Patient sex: M
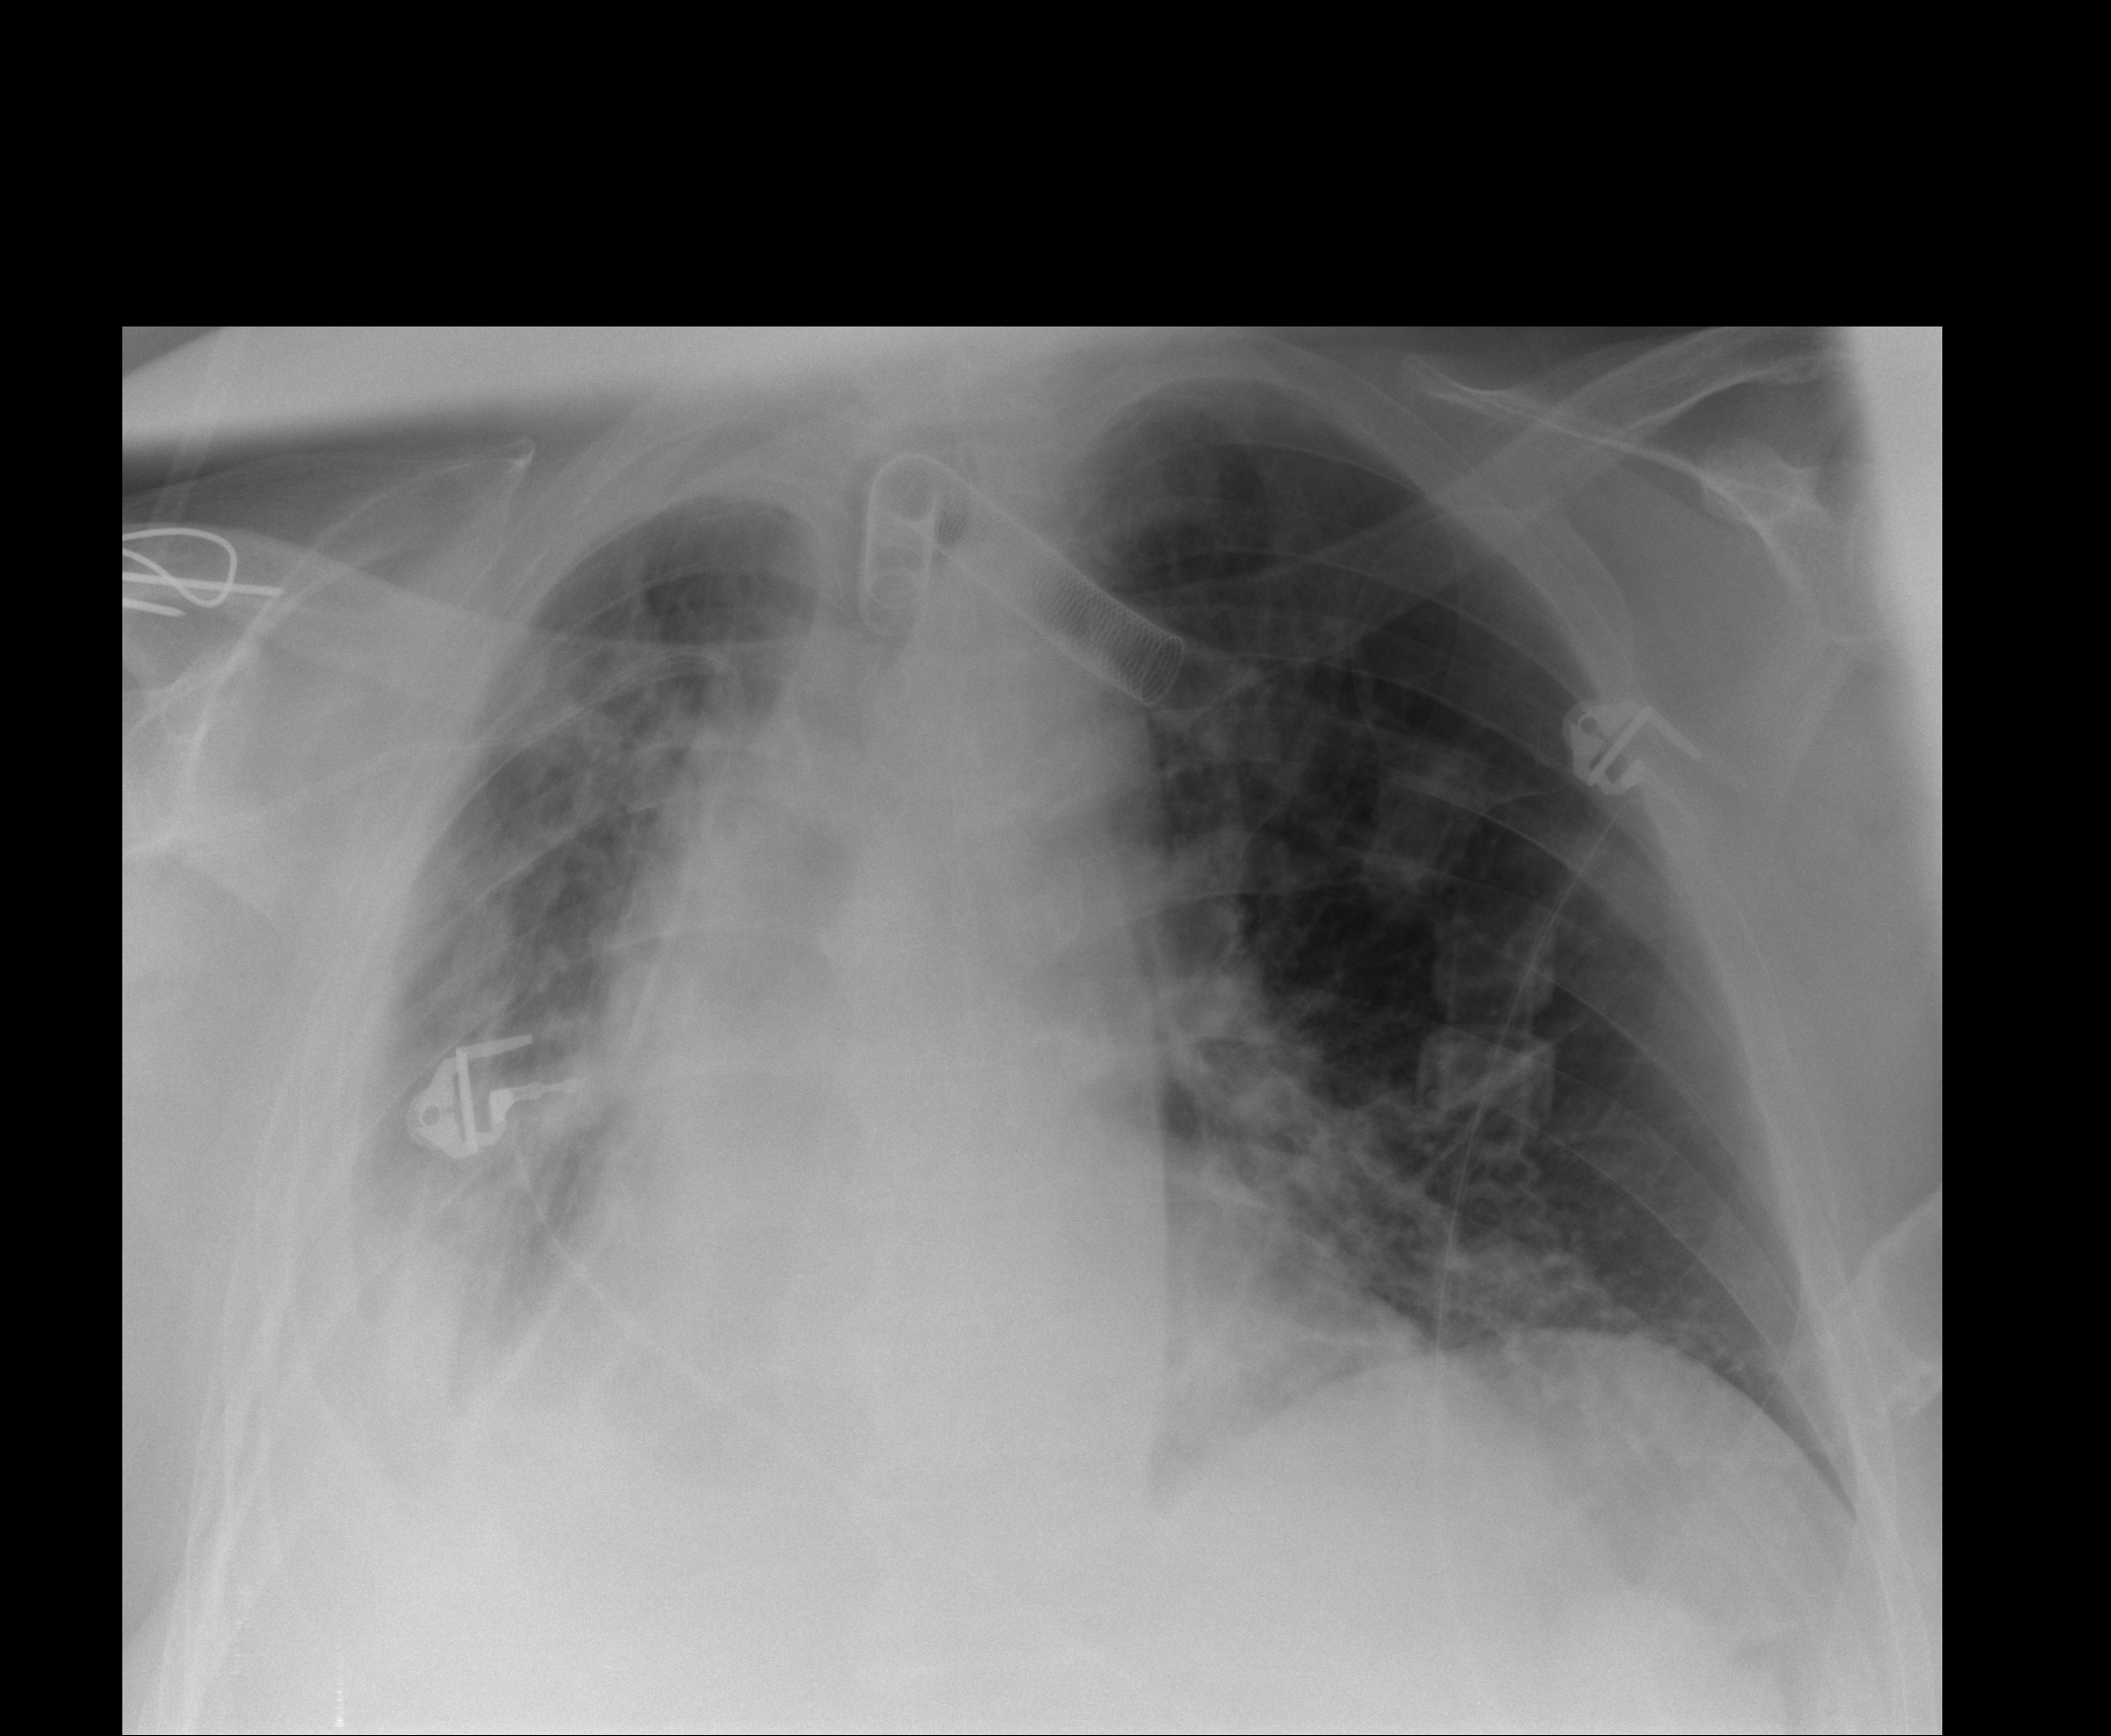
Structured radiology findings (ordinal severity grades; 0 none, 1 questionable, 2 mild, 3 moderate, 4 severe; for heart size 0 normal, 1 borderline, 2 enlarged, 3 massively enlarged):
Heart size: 2
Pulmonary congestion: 1
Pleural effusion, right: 2
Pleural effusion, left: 0
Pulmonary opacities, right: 3
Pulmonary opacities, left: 0
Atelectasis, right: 2
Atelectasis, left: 2